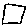
Label: square